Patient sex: F
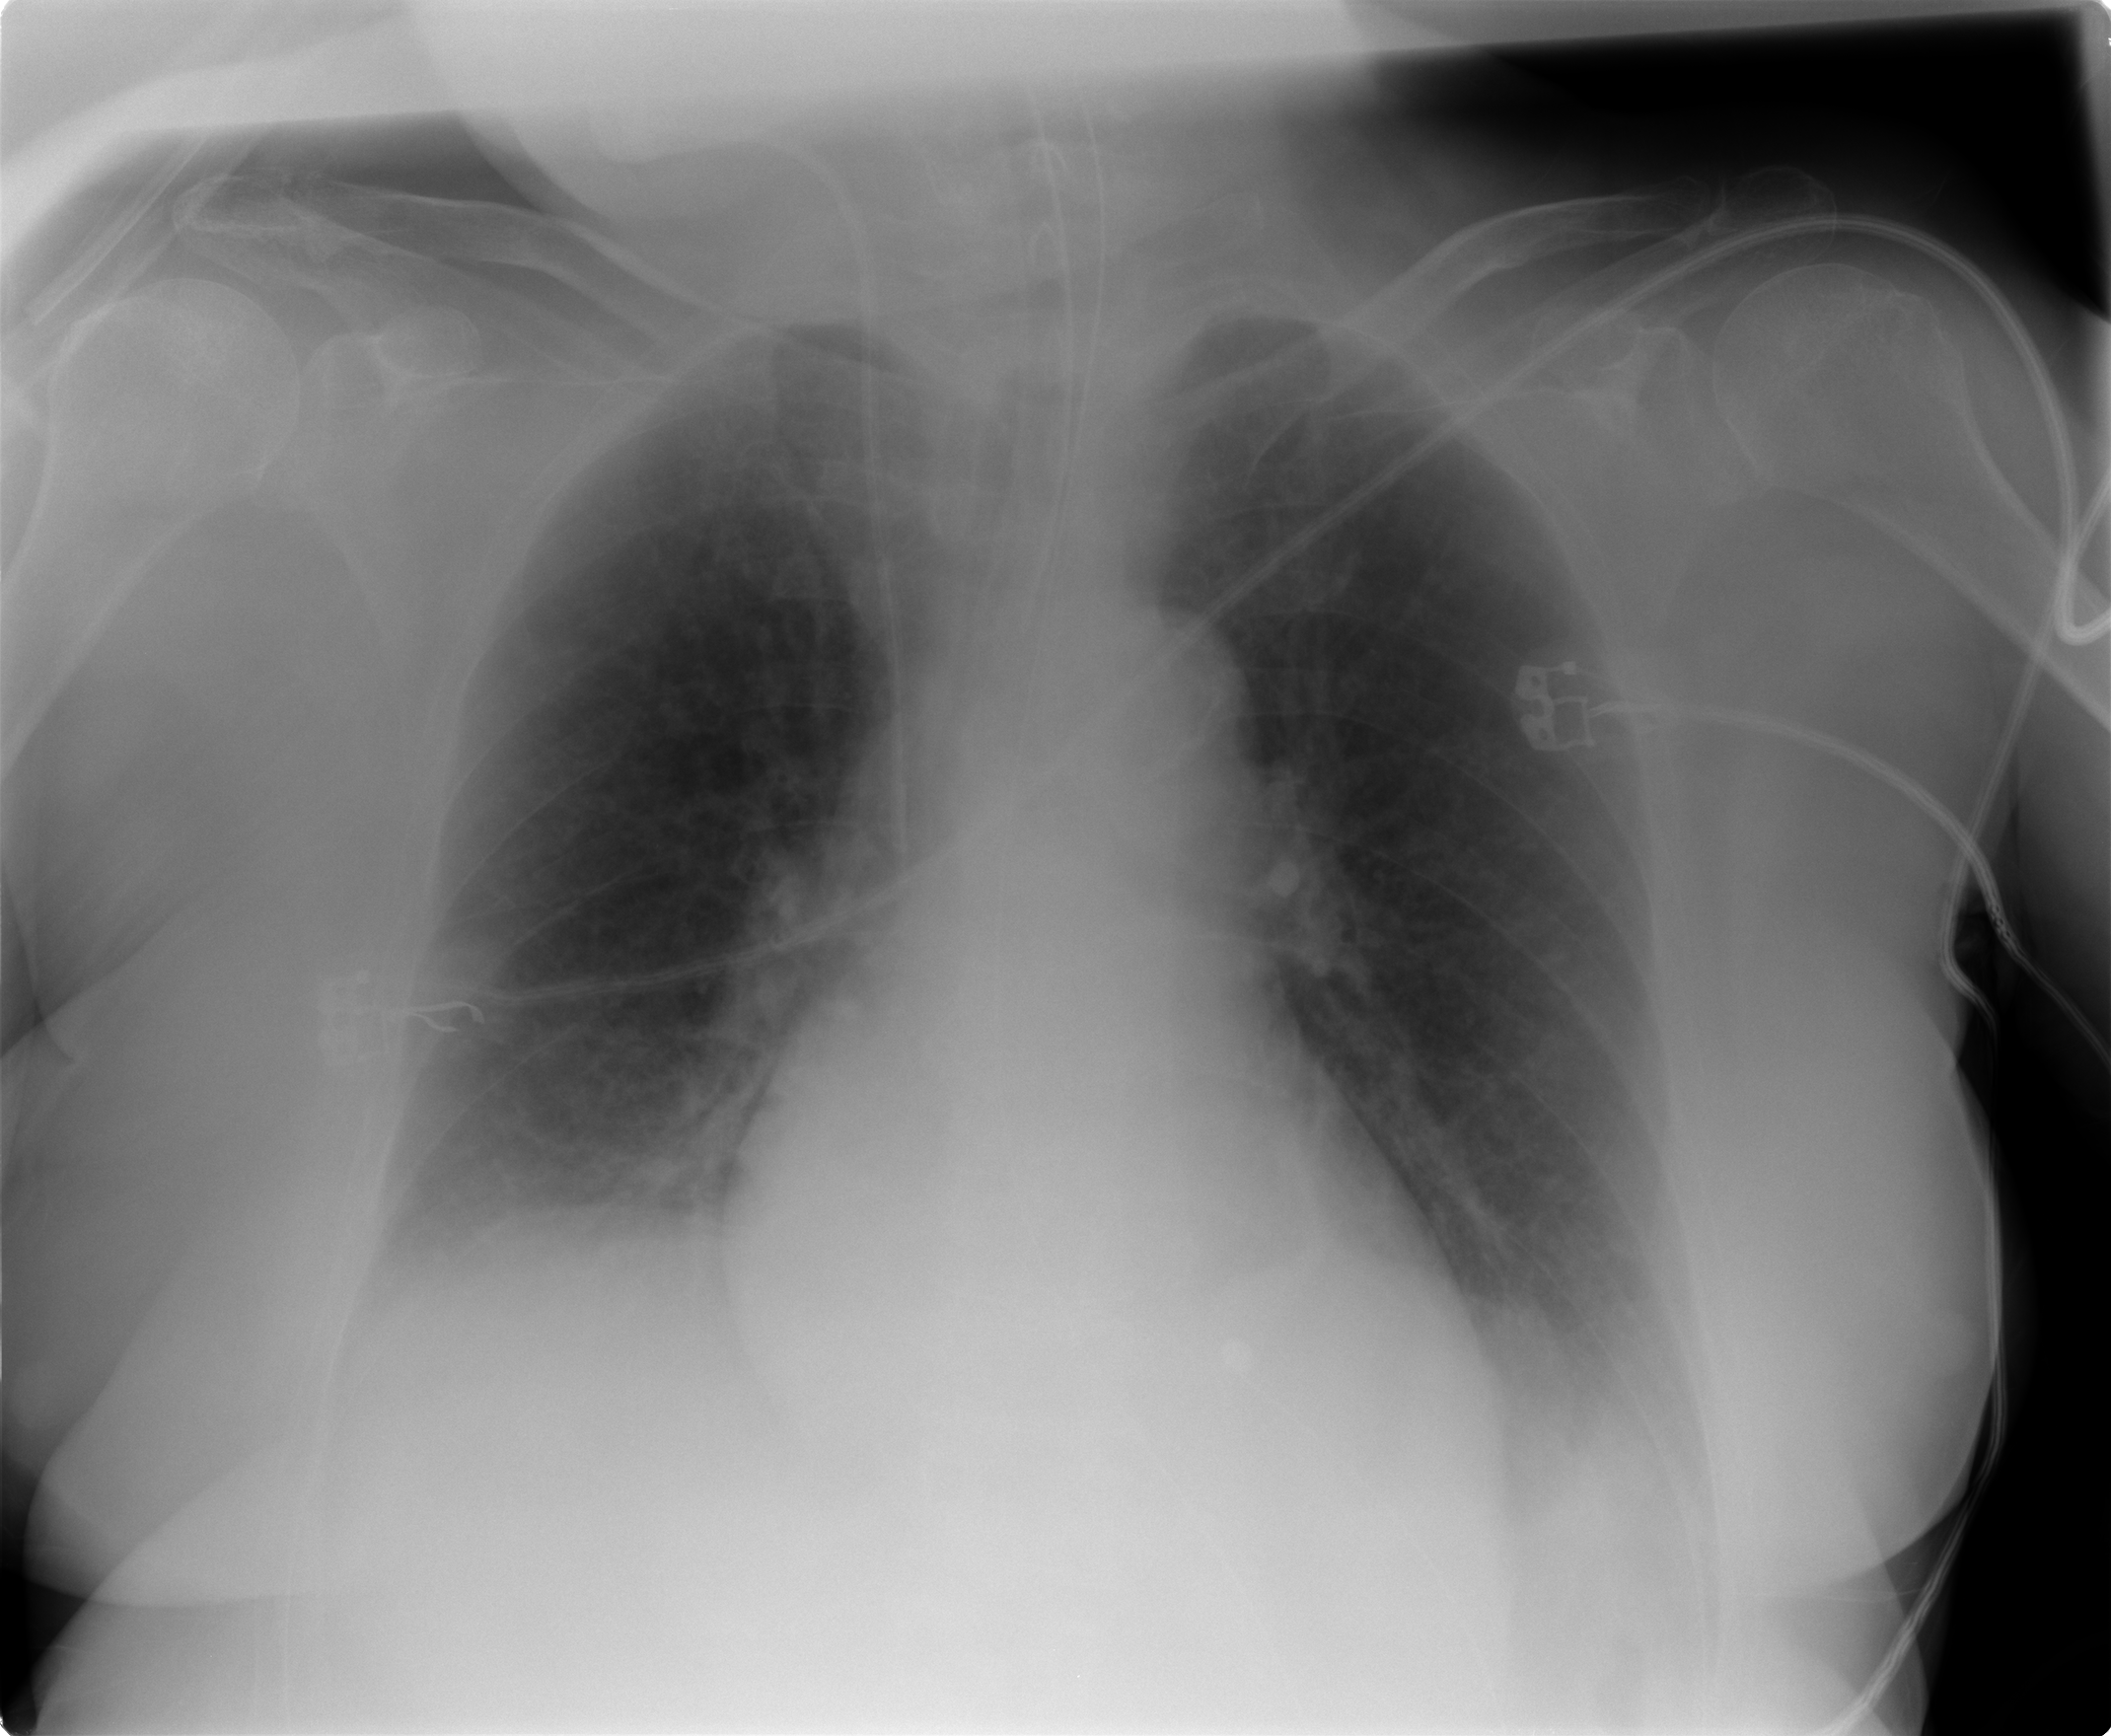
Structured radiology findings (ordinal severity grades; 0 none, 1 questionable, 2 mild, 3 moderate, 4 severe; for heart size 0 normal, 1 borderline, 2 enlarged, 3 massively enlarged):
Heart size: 1
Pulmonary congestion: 0
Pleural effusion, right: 0
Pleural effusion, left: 0
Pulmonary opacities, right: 0
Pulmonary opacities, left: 0
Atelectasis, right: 2
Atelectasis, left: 1